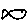
Label: fish